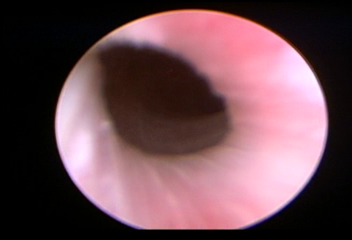
Modality: WLC
Class: Normal mucosa
Bladder cancer association: No